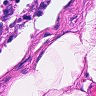
Metastatic tissue present: no